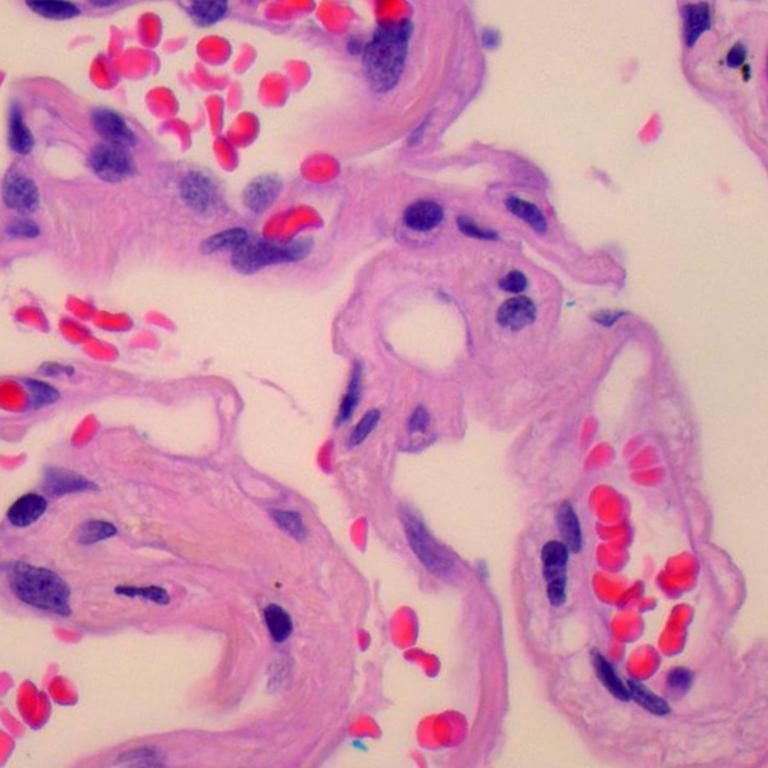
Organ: lung
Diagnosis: benign